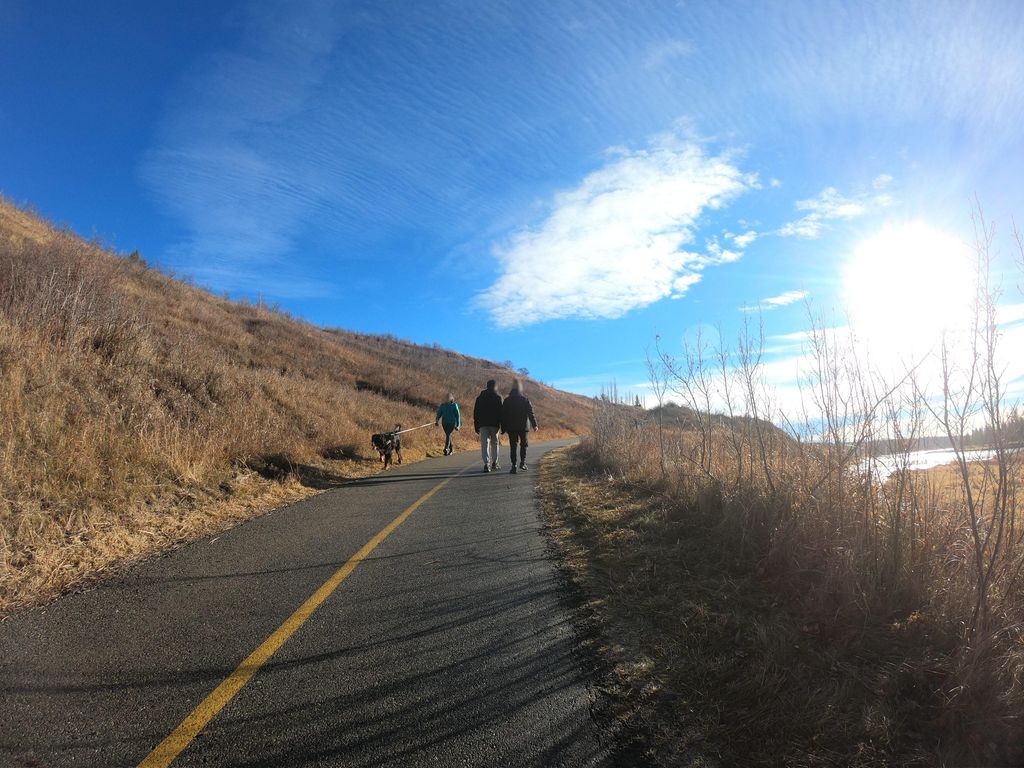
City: calgary